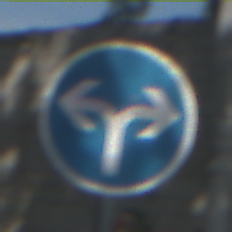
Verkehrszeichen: VorgeschriebeneFahrtrichtungRechtsOderLinks
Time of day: Midday
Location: Outdoor (Suburban)
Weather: Clear
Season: NotSpecified
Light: Natural